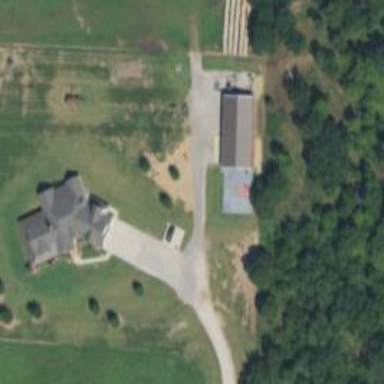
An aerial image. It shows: Driveway.